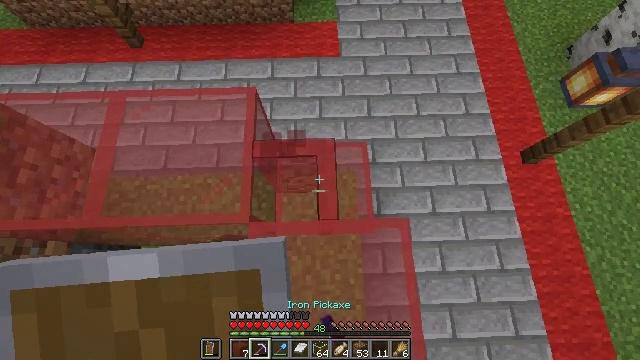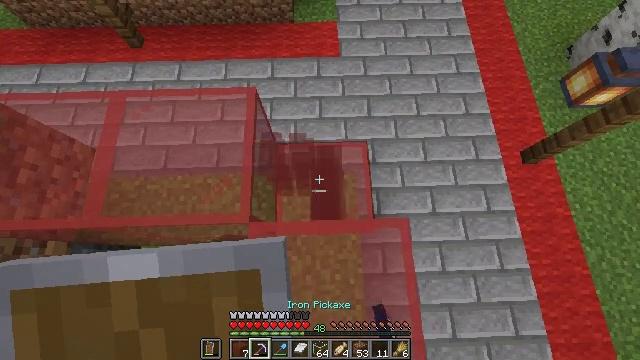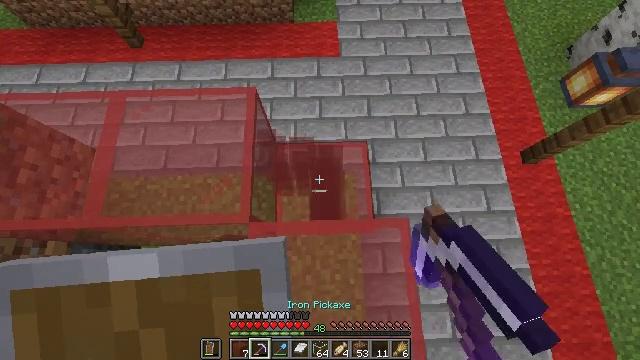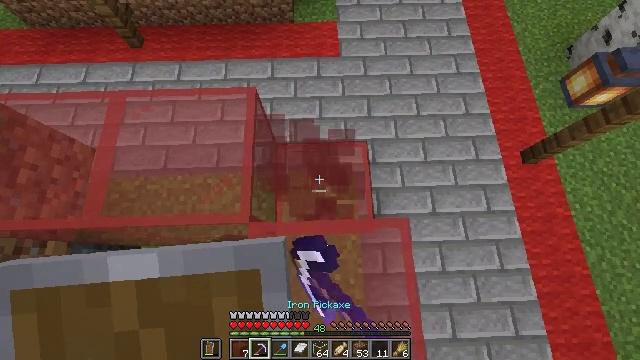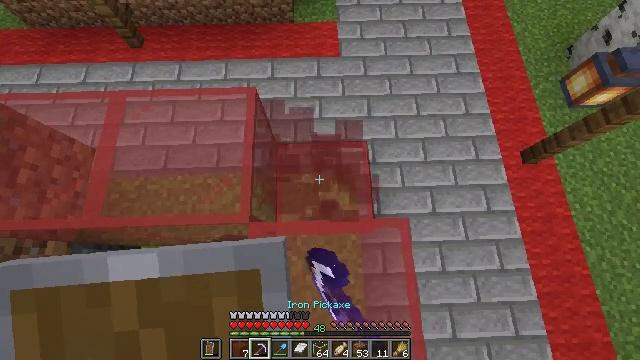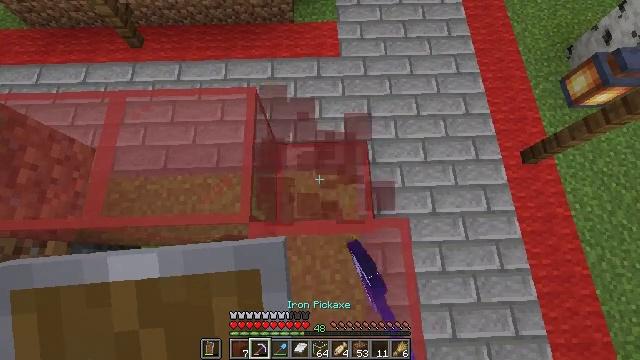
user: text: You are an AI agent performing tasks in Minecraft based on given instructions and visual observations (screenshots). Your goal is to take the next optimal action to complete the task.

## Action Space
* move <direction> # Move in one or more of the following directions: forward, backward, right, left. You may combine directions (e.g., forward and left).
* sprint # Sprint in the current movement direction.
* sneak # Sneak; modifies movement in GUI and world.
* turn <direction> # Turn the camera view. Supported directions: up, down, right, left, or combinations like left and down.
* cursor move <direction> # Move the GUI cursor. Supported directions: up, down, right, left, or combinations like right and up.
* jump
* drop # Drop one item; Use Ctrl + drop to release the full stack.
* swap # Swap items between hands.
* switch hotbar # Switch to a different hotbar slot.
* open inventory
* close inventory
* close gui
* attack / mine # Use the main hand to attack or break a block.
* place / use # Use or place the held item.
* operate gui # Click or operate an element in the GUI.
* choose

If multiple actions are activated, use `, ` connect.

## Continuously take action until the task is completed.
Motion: motion action
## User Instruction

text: Smash the red stained glass pane.
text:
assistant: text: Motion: attack / mine
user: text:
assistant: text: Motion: attack / mine
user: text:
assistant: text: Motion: attack / mine
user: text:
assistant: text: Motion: attack / mine
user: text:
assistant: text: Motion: no_op
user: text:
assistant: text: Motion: no_op